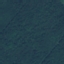
Land use / land cover class: Forest